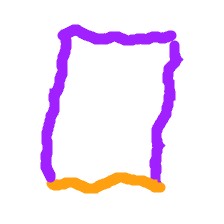
Shape: rectangle